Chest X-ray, PA view. Patient: 52 years old, sex F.
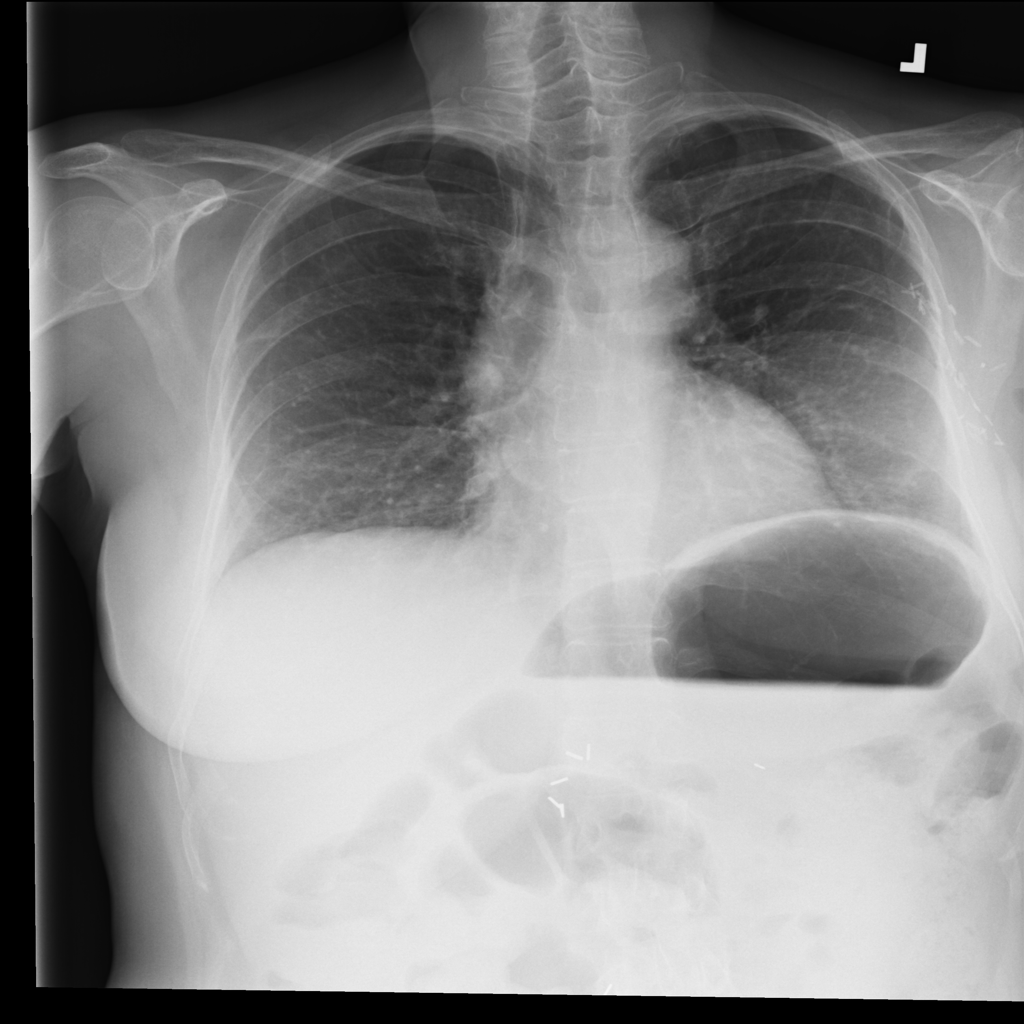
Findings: No Finding